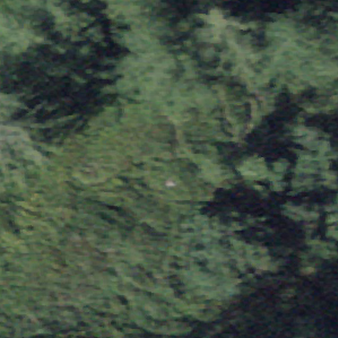
Label: other